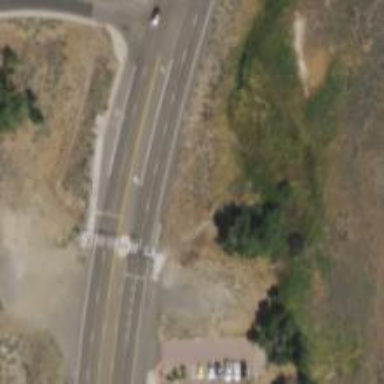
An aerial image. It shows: Primary road with asphalt surface. There is separate sidewalk.